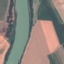
Land use / land cover: River